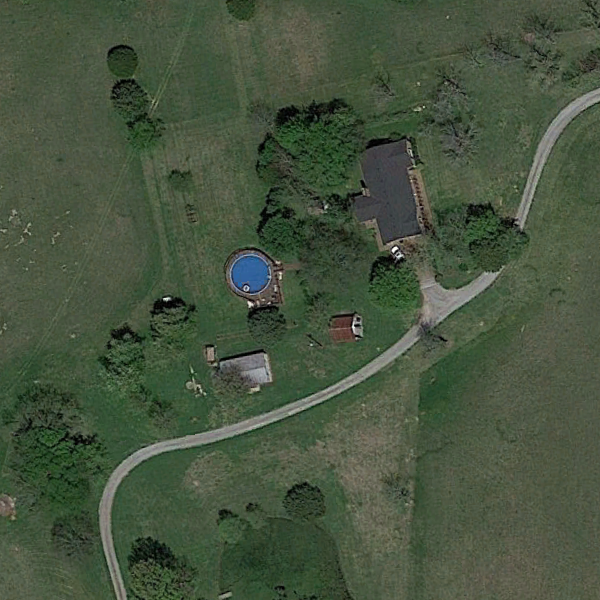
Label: SparseResidential